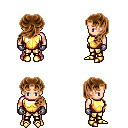
a pixel art fantasy rpg character, male body template, human, light skin, gold chest armor, gold greaves, brown princess hairstyle, metal gloves, gold boots, four views (front, back, left, right), 2x2 character sprite sheet, small pixel art, hard edges, no anti-aliasing